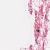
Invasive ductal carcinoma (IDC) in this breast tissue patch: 0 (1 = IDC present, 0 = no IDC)